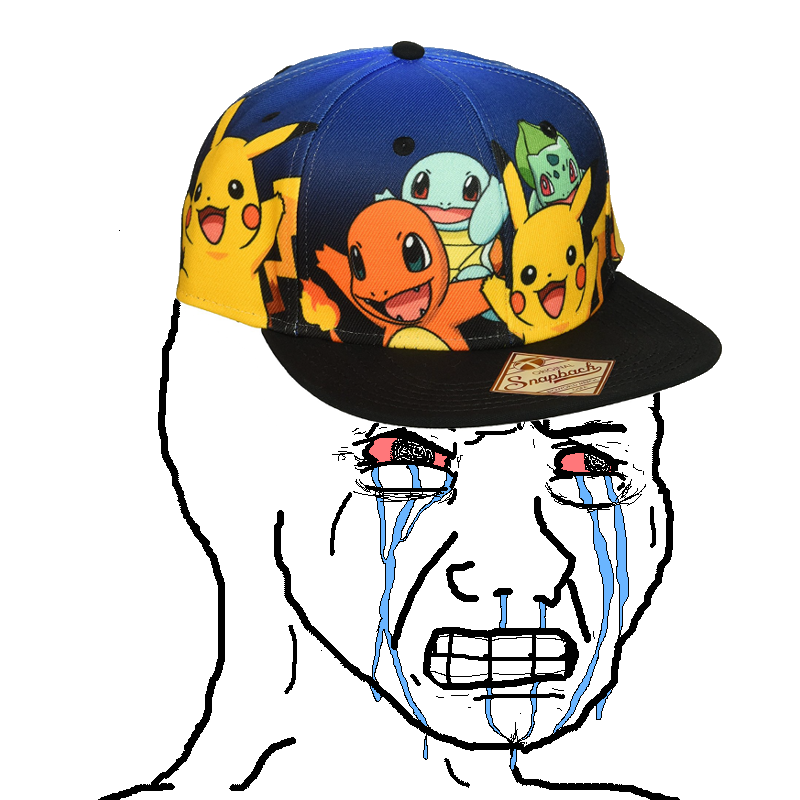
Label: 5_Crying_Wojak